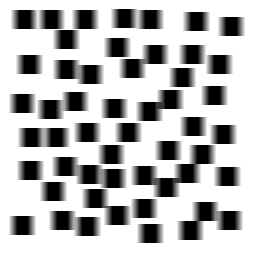
Squares: 52
Triangles: 0
Stars: 0
Total shapes: 52